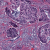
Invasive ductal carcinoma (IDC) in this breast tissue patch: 1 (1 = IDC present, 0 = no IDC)